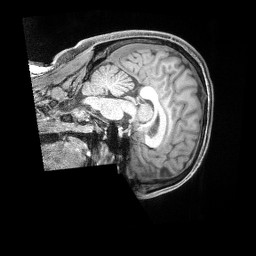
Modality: T1w
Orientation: sagittal
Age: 35
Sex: male
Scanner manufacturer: siemens
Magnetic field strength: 3 T
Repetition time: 2 s
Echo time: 0.00211 s